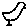
Label: bird